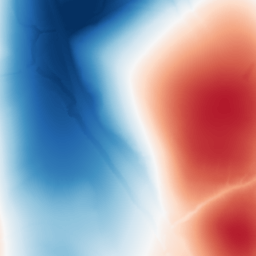
Category: trend_removal
Decomposition family: polynomial
Decomposition parameters: degree: 3
Upsampling method: regularized
Upsampling parameters: scale: 2
lambda_reg: 0.001
Upsampling scale: 2